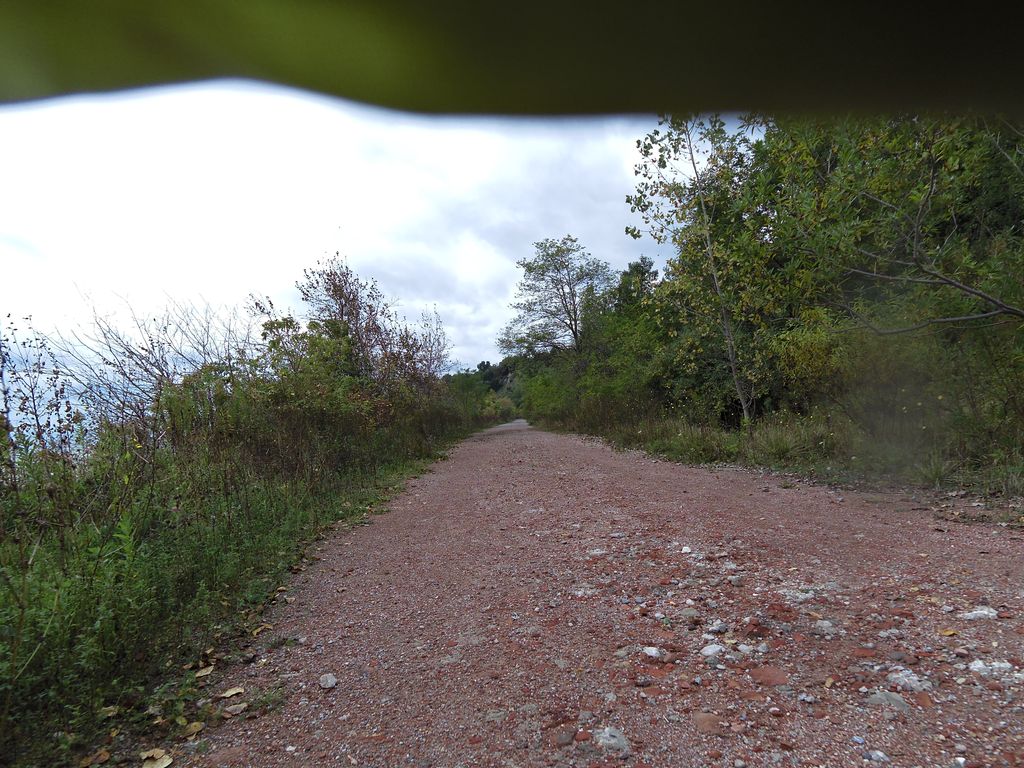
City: toronto